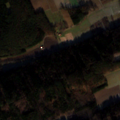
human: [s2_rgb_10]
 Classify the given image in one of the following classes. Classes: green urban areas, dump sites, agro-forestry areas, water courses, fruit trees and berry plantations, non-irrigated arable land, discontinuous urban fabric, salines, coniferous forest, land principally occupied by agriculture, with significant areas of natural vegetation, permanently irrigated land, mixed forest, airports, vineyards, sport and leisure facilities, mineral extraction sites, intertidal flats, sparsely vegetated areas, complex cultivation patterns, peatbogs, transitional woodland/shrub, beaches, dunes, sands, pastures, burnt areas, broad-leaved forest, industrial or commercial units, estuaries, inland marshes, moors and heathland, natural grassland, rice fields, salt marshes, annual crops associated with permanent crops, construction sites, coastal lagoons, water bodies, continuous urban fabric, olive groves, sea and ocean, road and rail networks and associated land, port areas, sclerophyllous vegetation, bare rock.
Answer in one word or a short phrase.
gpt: non-irrigated arable land, mixed forest